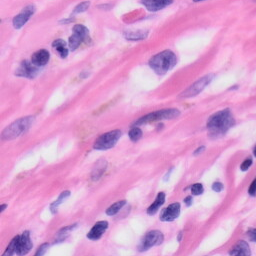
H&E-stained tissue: Skin